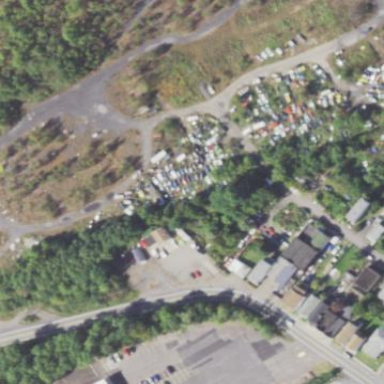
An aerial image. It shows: Industrial area designated as auto wrecker yard.